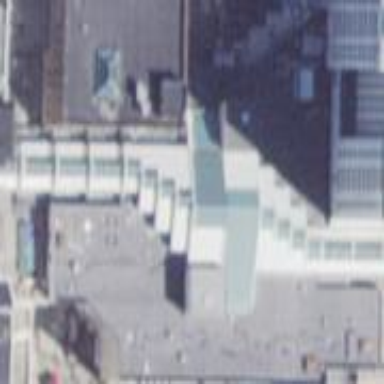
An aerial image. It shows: Part of the building is dedicated to retail space.